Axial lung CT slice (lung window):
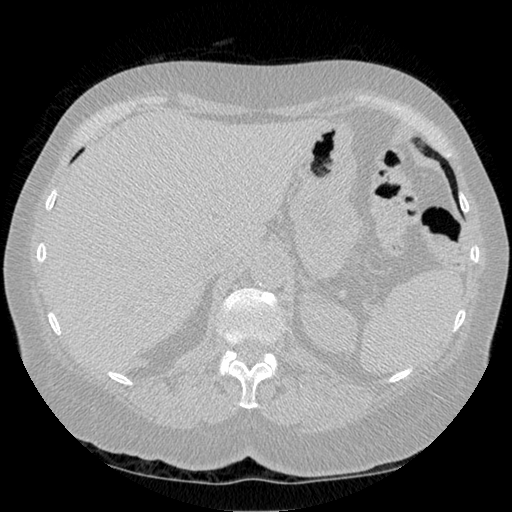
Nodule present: no